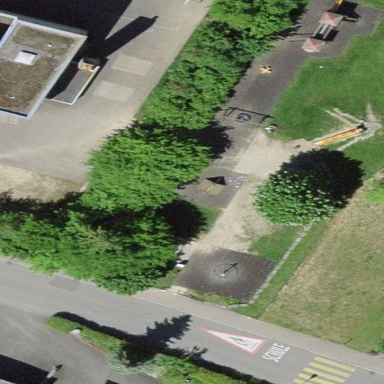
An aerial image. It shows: Playground area for leisure activities on the land.